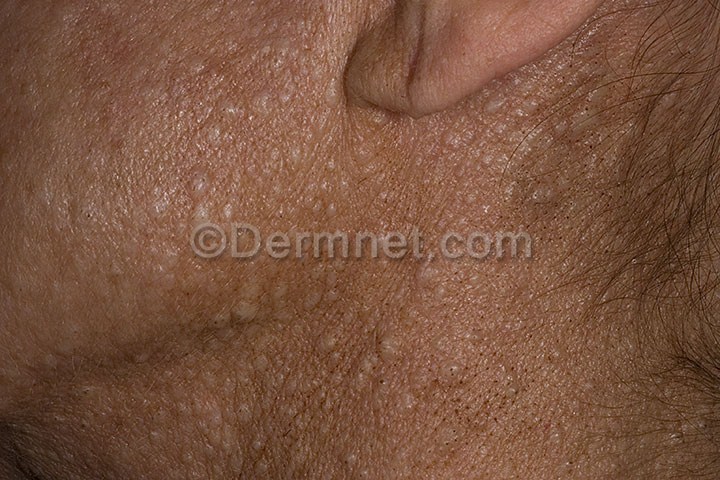
Disease: Systemic Disease